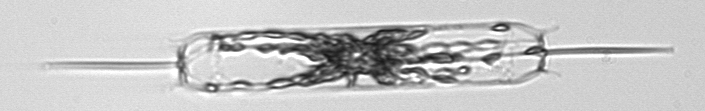
Label: Ditylum_brightwellii